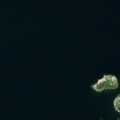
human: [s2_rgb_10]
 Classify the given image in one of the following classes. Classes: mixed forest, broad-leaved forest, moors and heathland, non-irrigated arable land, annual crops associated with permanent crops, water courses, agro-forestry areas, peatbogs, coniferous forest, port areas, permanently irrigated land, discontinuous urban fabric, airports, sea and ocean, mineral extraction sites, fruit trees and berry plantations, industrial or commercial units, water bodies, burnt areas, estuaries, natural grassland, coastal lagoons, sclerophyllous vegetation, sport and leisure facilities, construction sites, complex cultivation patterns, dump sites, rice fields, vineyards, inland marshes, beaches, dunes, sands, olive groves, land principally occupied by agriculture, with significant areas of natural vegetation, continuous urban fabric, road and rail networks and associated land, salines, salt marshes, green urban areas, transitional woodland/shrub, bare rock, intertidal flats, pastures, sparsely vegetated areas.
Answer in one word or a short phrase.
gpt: sea and ocean